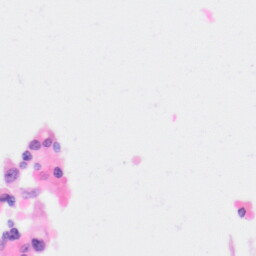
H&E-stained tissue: Kidney